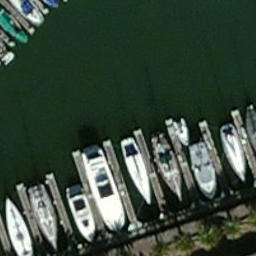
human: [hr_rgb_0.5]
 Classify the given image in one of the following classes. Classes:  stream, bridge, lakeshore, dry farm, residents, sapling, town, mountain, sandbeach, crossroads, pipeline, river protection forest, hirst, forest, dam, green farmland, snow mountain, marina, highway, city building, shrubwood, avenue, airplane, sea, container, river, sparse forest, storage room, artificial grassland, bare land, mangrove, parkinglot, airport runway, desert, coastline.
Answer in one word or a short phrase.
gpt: marina